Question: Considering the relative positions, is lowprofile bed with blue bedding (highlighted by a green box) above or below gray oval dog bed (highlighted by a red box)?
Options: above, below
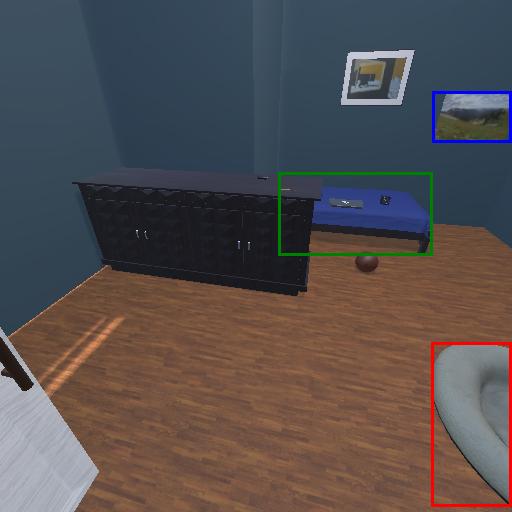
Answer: above